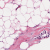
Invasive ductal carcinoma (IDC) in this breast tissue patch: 0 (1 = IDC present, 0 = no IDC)